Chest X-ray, AP view. Patient: 9 years old, sex M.
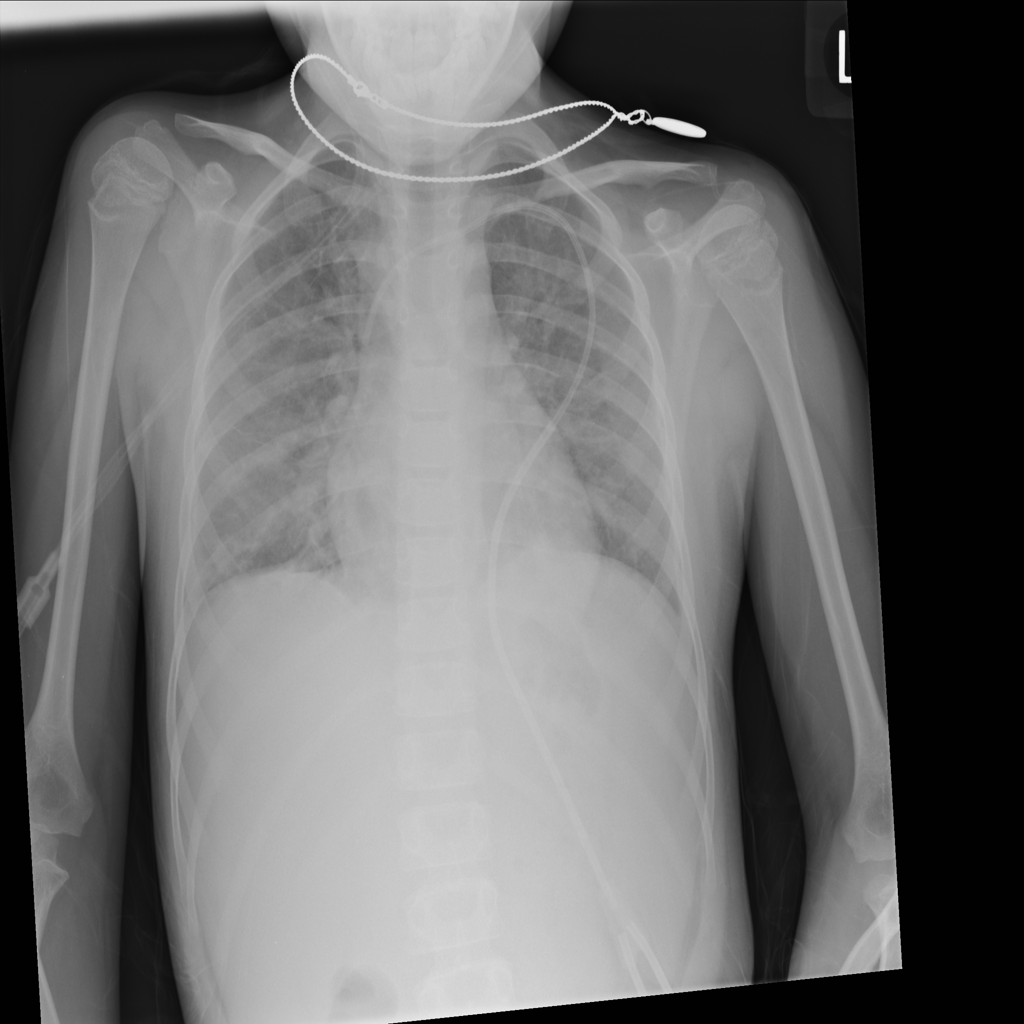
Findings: Infiltration